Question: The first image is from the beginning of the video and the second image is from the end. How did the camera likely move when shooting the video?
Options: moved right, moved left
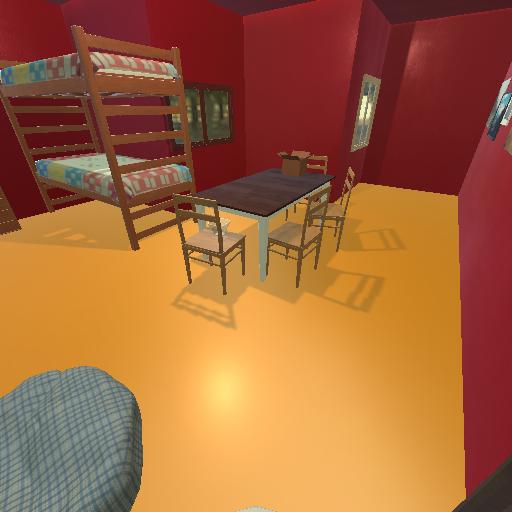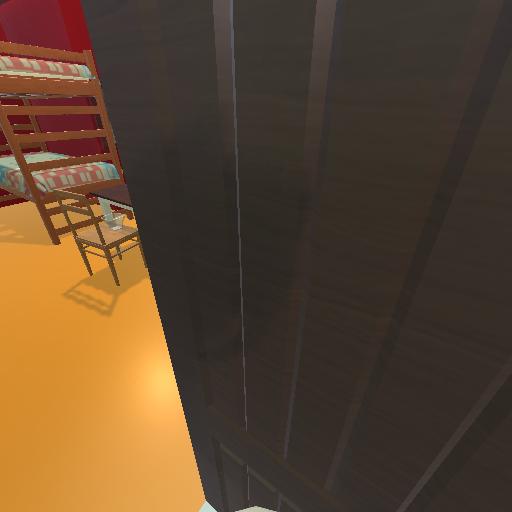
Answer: moved right